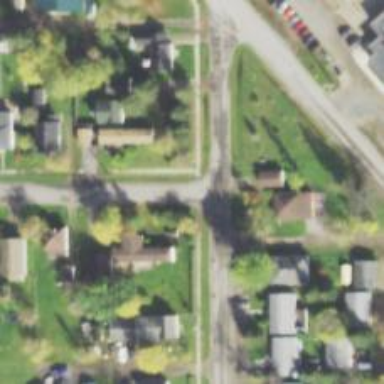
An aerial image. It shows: Residential road with sidewalk on the left.